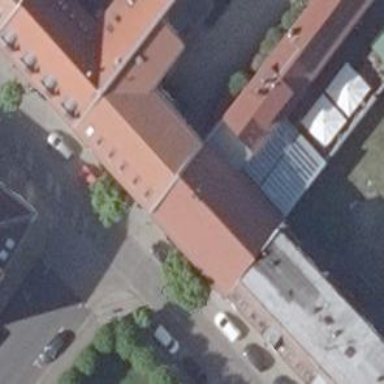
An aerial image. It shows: Restaurant.